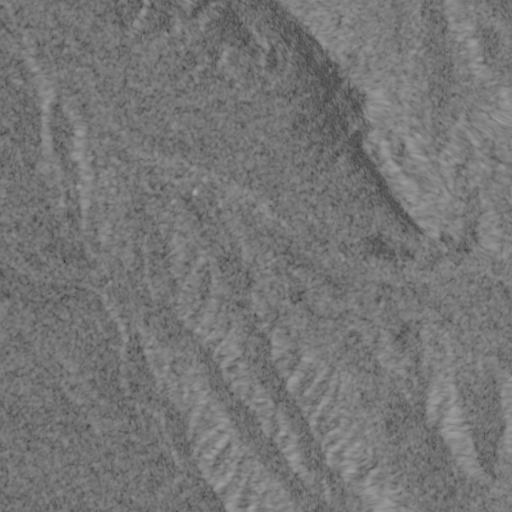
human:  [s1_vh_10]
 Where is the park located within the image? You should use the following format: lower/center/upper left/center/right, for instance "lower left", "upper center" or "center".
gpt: The park is located in the upper center of the image.
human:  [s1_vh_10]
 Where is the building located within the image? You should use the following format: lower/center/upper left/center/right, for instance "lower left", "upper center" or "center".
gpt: The building is located in the center of the image.
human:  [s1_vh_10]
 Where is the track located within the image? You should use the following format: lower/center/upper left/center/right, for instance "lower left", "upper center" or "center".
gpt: There is no track in the image.

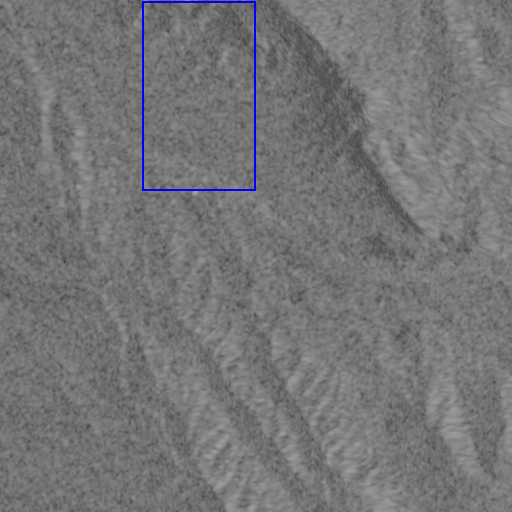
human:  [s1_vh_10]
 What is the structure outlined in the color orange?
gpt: There is no orange outline.
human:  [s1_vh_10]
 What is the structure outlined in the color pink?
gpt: There is no structure outlined in pink.